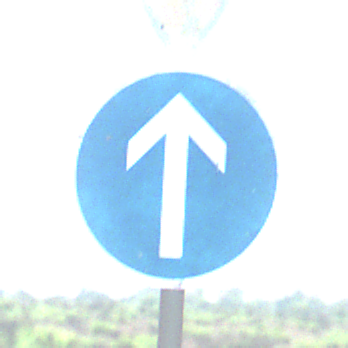
Verkehrszeichen: VorgeschriebeneFahrtrichtungGeradeaus
Zusatzzeichen oben: VorfahrtGewaehren
Umgebung: Outdoor, Special
Tageszeit: MorningAfternoon
Wetter: Clear
Licht: Natural
Jahreszeit: NotSpecified
Kontrast: HighContrast